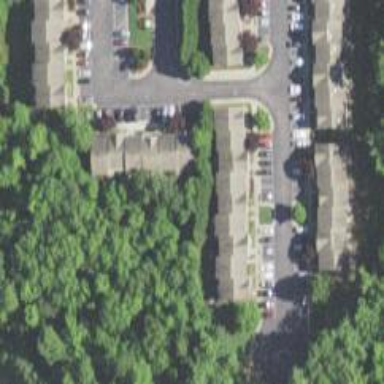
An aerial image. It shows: Residential area within neighborhood.